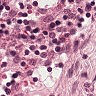
Metastatic tissue present: no